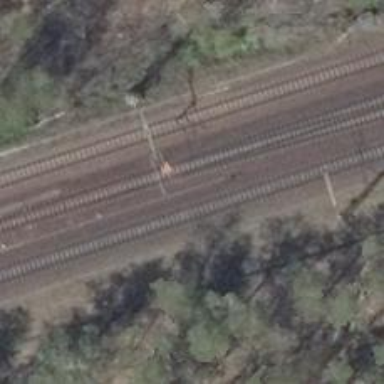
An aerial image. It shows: Milestone along the railway track with catenary mast.